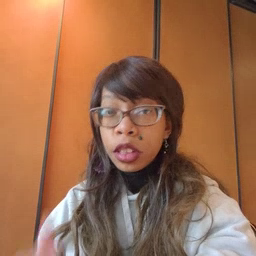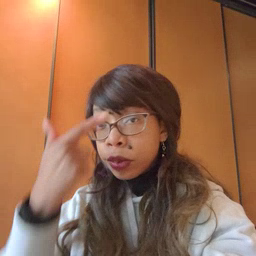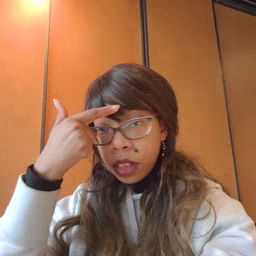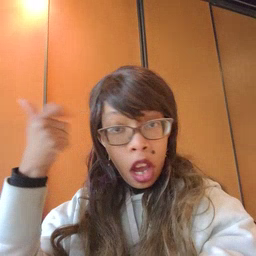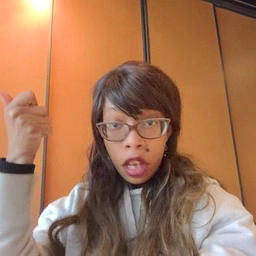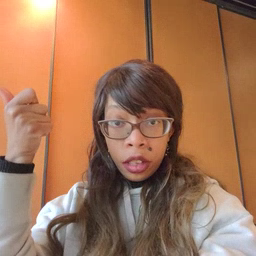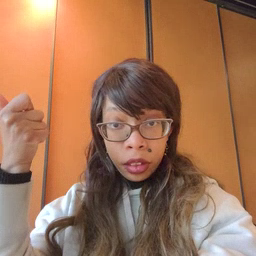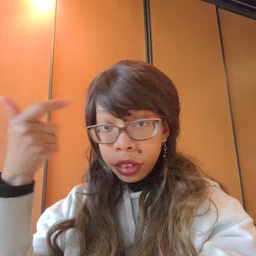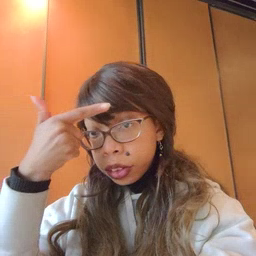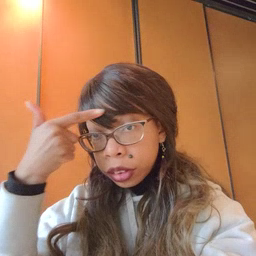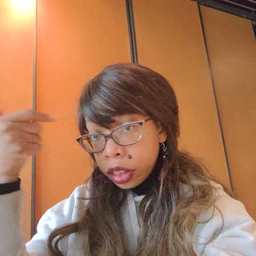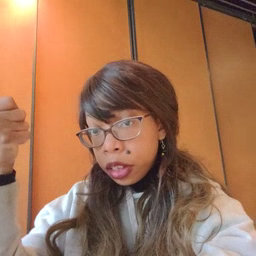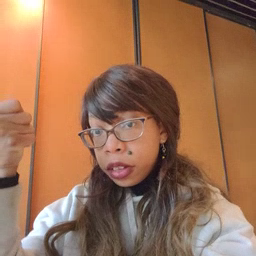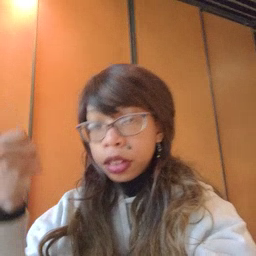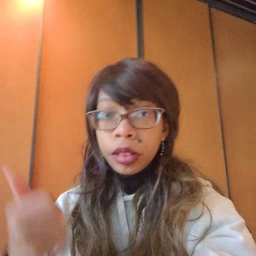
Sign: because